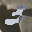
Label: 3